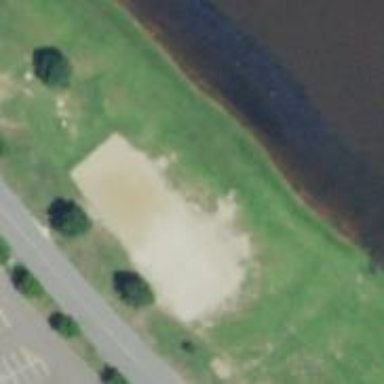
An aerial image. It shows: Volleyball pitch for leisure sports activities.